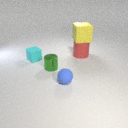
small green metal cylinder to the left of small blue rubber sphere